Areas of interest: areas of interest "Xinjing Jinyun International Hot Spring Resort Center"
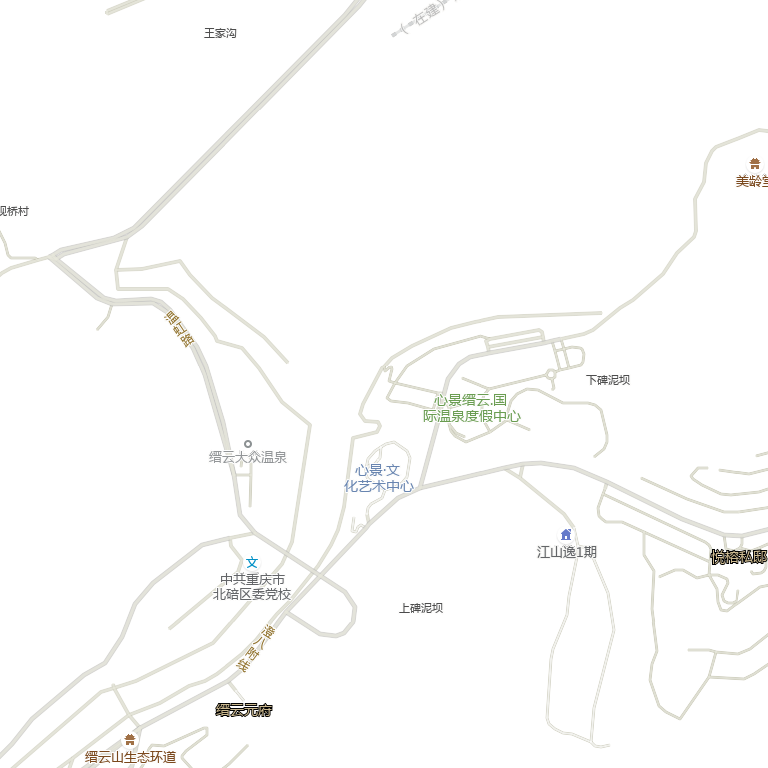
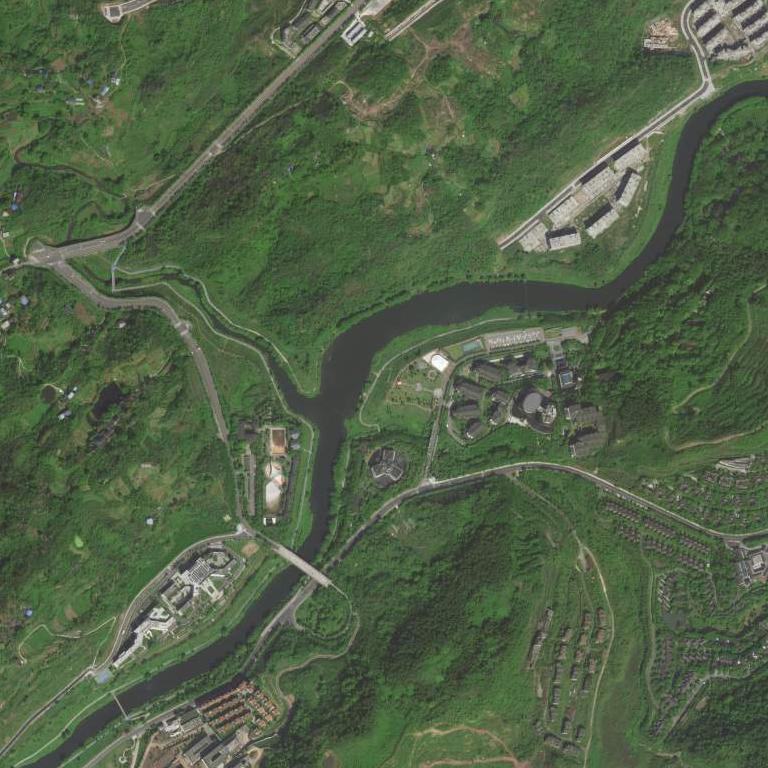